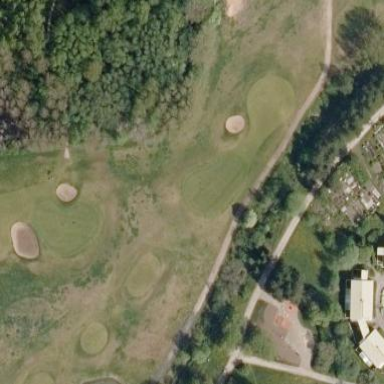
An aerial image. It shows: Golf fairway surrounded by grass.